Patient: sex F, age 68
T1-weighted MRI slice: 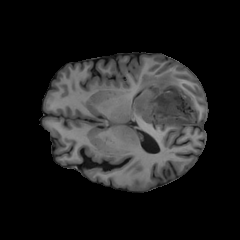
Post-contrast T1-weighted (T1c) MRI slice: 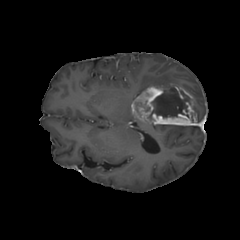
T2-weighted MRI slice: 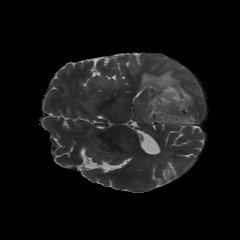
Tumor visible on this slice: yes
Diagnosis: Glioblastoma, IDH-wildtype
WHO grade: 4